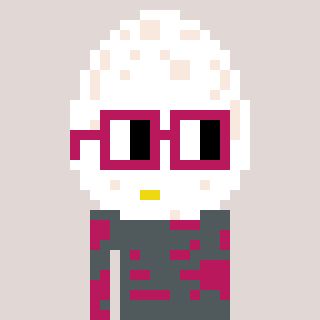
a pixel art character with square dark red glasses, a egg-shaped head and a darkpink-colored body on a warm background